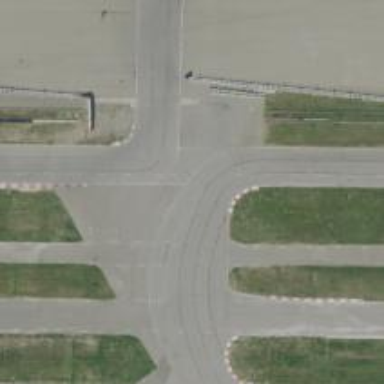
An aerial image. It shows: Raceway for motor sports.